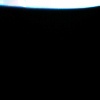
Label: space